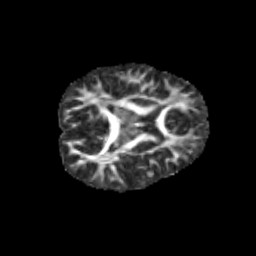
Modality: FA
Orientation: axial
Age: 9
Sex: male
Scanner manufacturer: siemens
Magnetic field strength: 3 T
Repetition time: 3.8 s
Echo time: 0.07 s